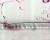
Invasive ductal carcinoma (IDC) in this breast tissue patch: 0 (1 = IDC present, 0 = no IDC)